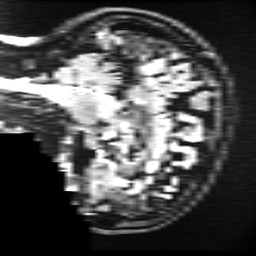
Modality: FLAIR
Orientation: sagittal
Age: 56
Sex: female
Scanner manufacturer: ge
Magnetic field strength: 3 T
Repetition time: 11 s
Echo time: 0.1497 s